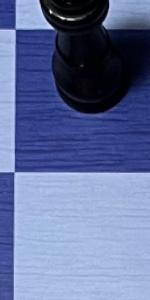
Label: Empty